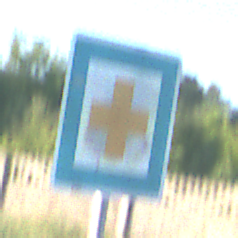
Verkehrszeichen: ErsteHilfe
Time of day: MorningAfternoon
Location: Outdoor (Nature)
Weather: Clear
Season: NotSpecified
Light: Natural